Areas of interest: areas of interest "Scenic Spot"
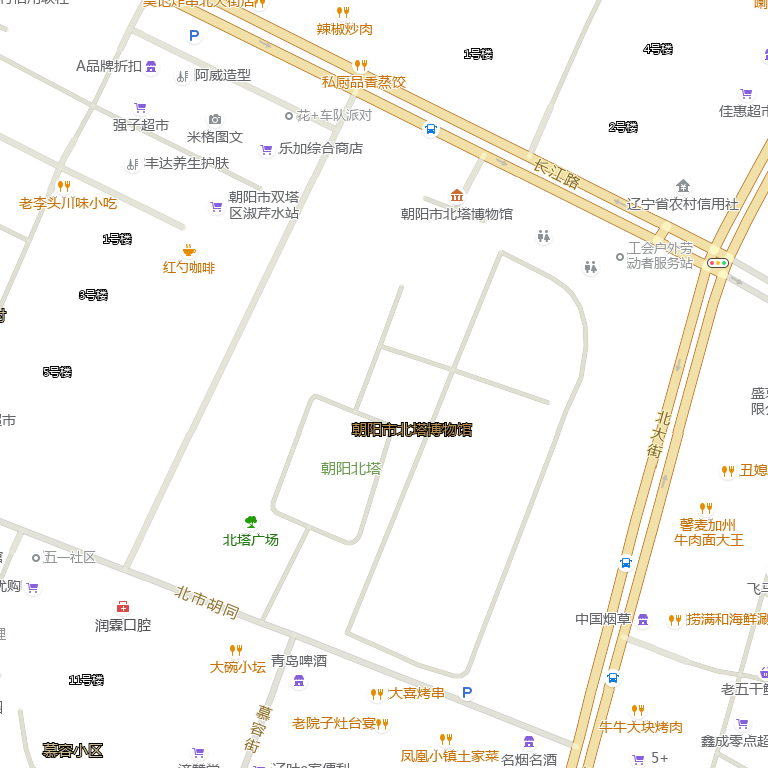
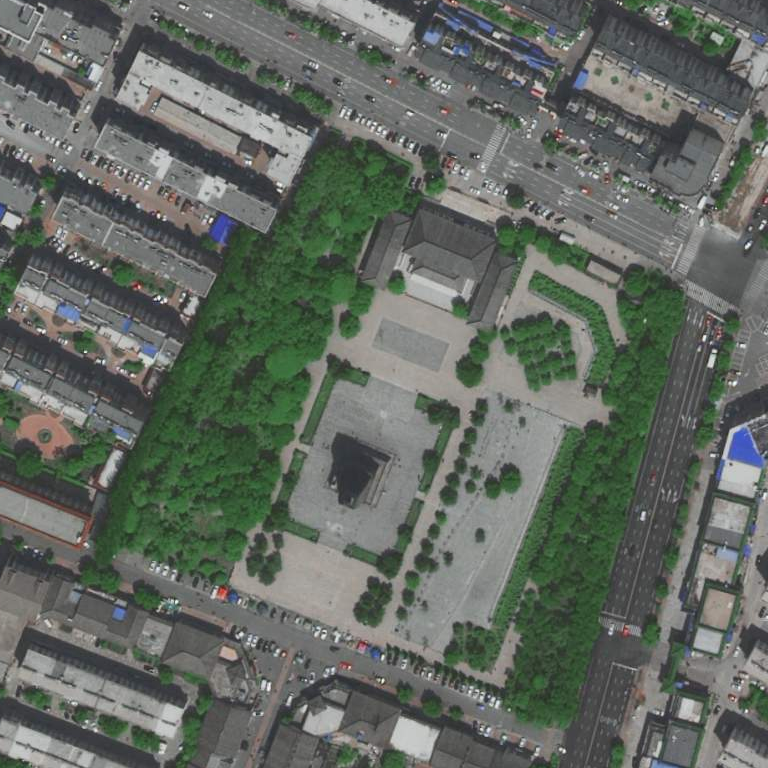